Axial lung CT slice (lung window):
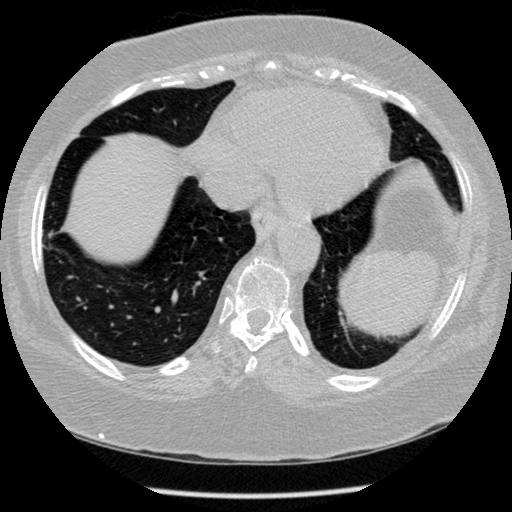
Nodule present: no